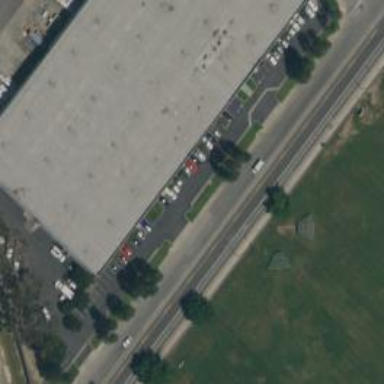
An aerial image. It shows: Warehouse.